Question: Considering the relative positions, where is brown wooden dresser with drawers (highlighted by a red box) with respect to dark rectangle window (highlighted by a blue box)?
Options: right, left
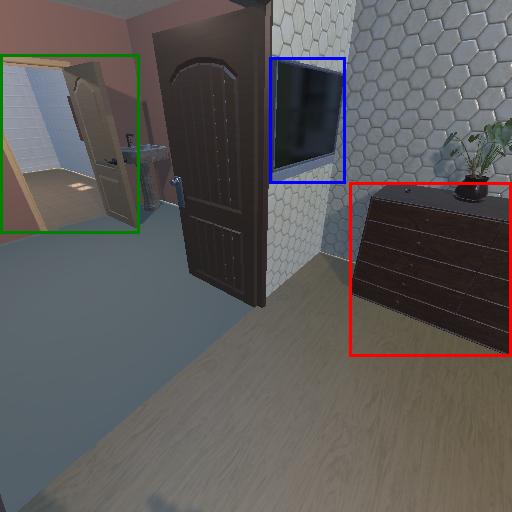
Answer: right